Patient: sex M, age 35
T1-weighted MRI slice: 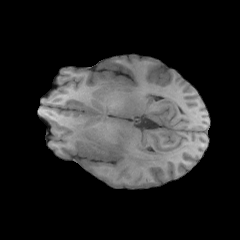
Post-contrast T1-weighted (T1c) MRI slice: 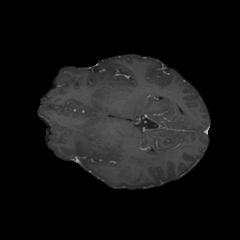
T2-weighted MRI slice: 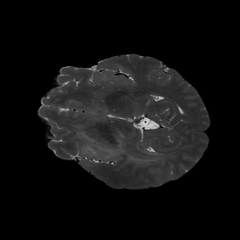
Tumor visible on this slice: yes
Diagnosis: Astrocytoma, IDH-wildtype
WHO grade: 2